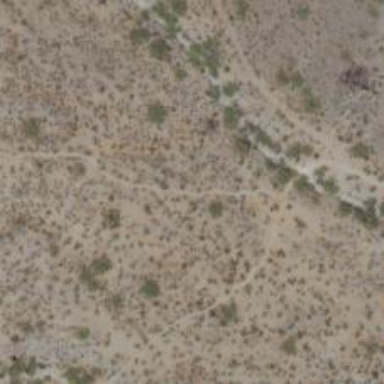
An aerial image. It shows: Hiking trail path.